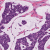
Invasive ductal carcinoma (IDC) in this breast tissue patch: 1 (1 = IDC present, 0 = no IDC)